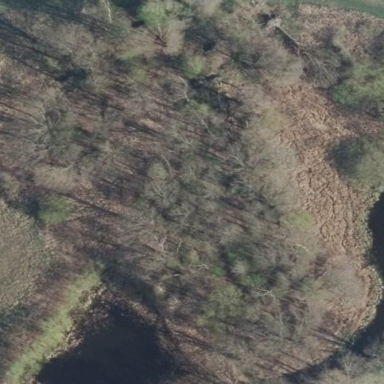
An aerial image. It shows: Forest with broadleaved trees that are deciduous.